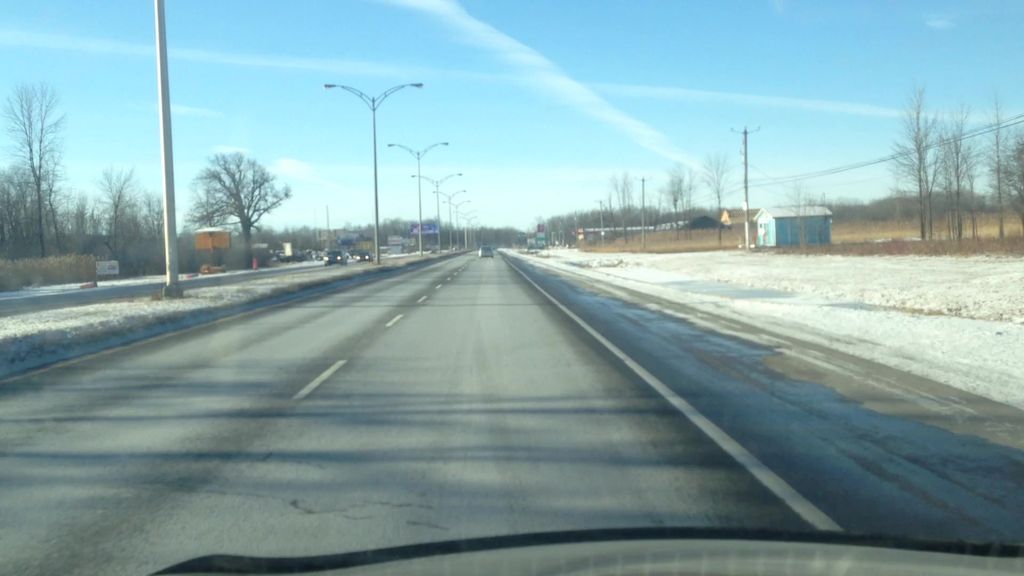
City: montreal